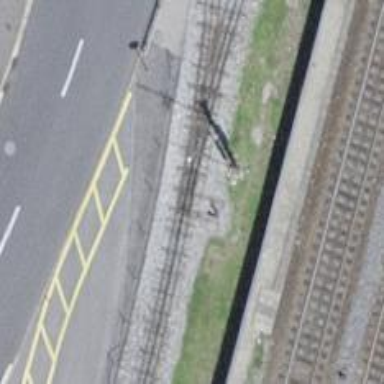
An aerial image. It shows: Railway switch.